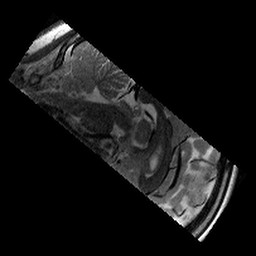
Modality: T2w
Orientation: sagittal
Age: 11
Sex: male
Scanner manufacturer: siemens
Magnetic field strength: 3 T
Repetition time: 9.23 s
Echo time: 0.067 s